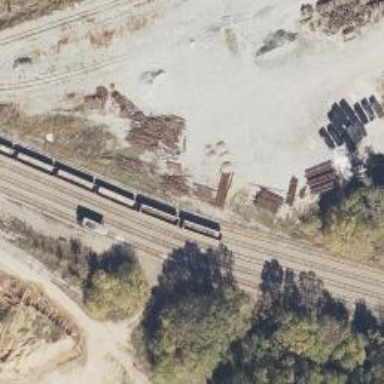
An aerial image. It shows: Rail spur service.